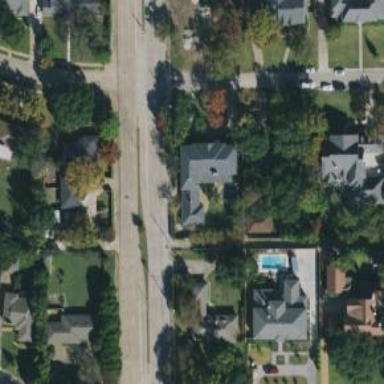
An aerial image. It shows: Secondary road.